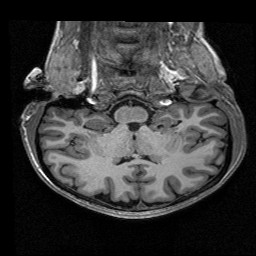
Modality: T1w
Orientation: sagittal
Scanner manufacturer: siemens
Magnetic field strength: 3 T
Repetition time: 2.53 s
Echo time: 0.00267 s